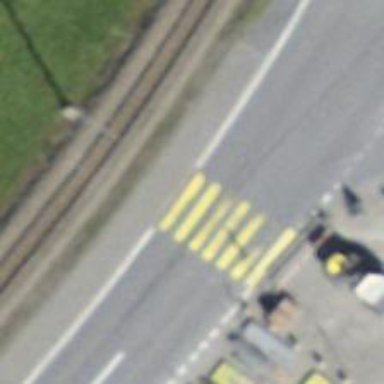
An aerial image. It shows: Marked zebra crossing on the road.